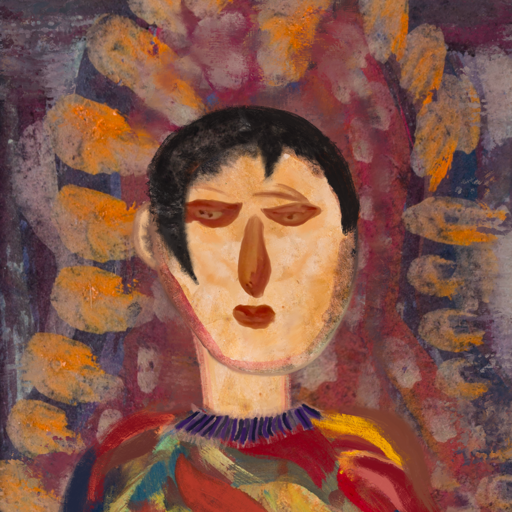
Background: Doll, Head And Neck Front: Childish, Face Front: Pious_Lady, Bust: Mother_And_Son_Son, Hair Front: Roy_Bahadur, Head Accessory: Blank, Second Necklace: Blank, Necklace: HillGirl, Baby: Blank